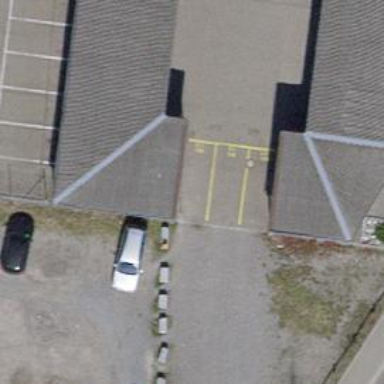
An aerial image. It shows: Bollard barrier.